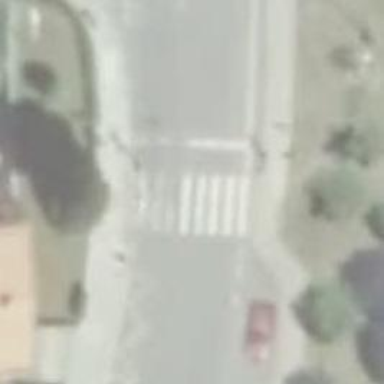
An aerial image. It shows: Crossing with traffic signals. It is zebra crossing.